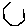
Label: hexagon